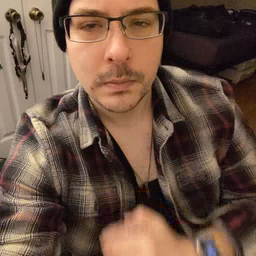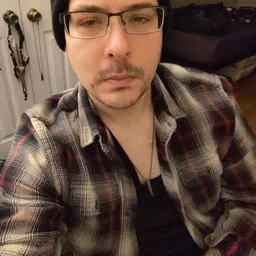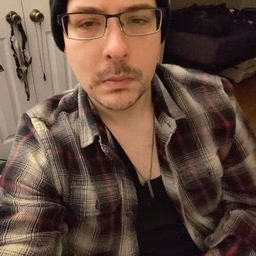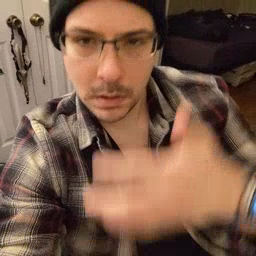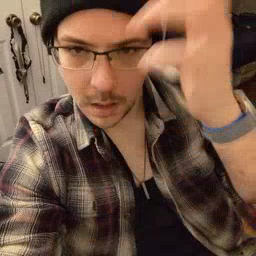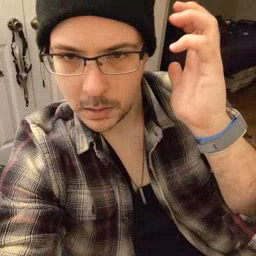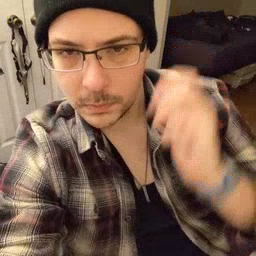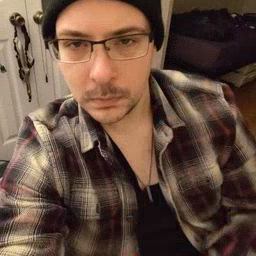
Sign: lion